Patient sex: M
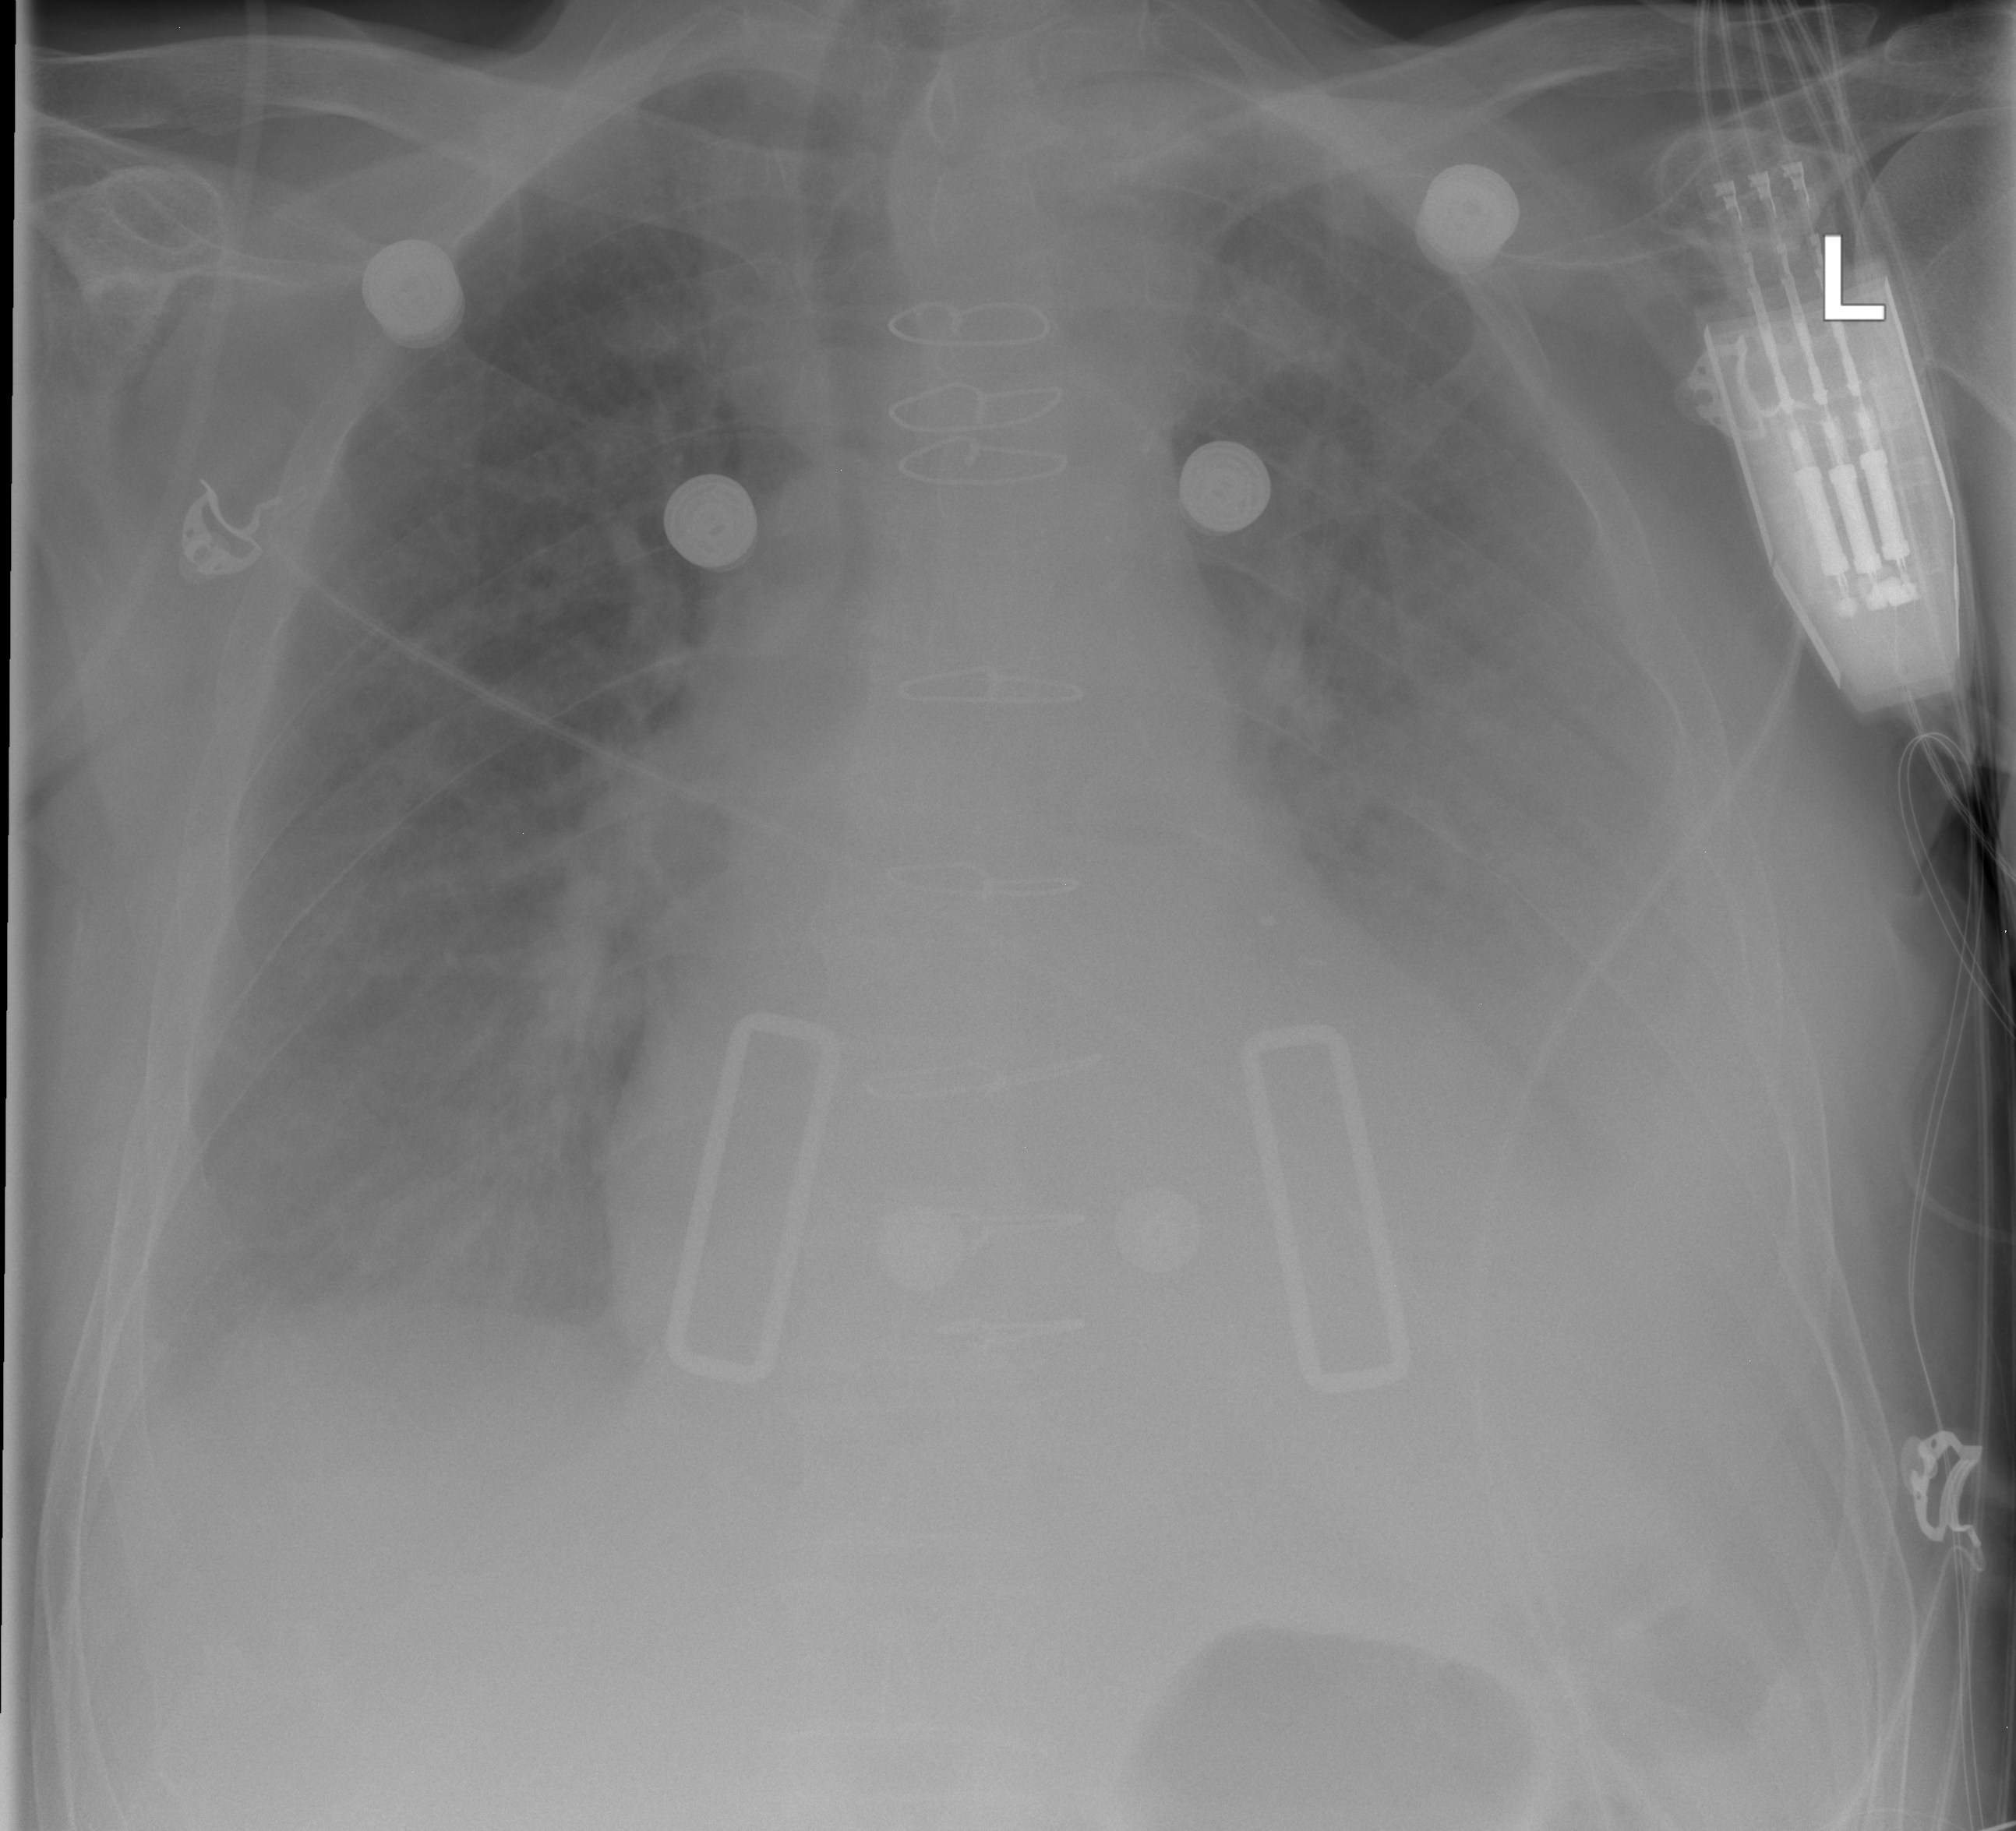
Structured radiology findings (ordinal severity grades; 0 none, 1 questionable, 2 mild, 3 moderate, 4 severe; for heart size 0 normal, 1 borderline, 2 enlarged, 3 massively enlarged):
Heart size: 2
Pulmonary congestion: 2
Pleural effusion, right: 2
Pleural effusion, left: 3
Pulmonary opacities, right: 0
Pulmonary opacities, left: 0
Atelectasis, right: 2
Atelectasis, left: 3